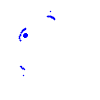
Particle: pion